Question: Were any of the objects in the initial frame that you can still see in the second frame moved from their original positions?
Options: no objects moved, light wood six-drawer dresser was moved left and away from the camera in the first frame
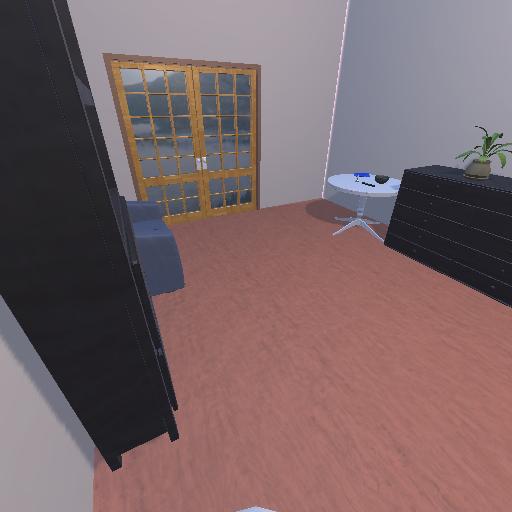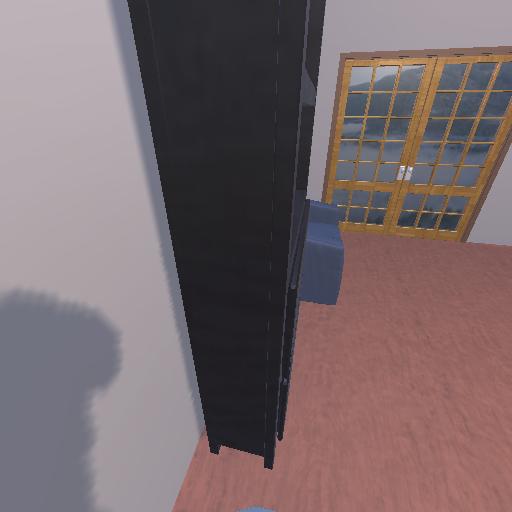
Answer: no objects moved